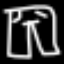
Label: pants